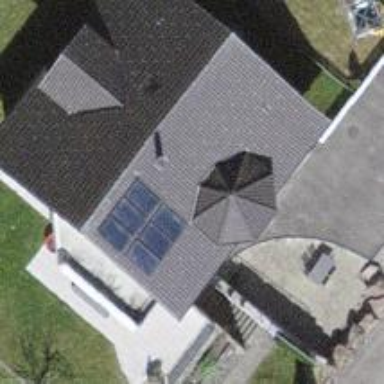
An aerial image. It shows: Solar power generator using photovoltaic method with solar photovoltaic panel types.